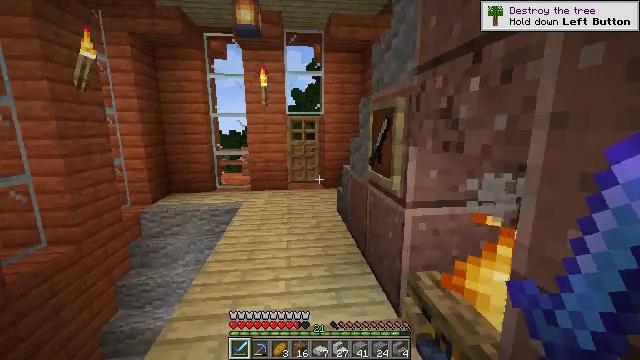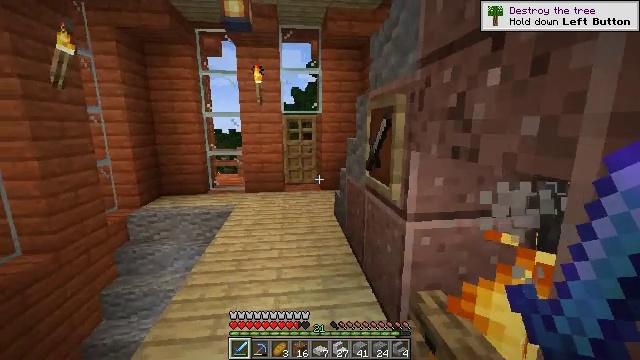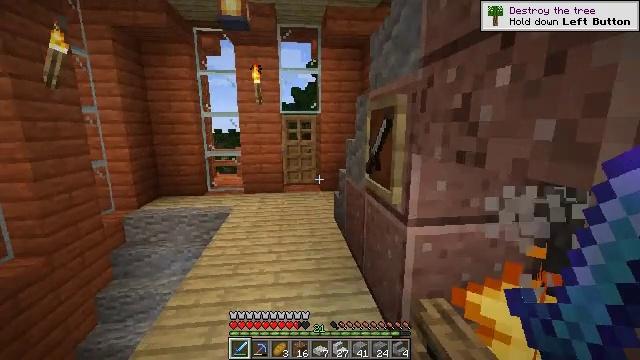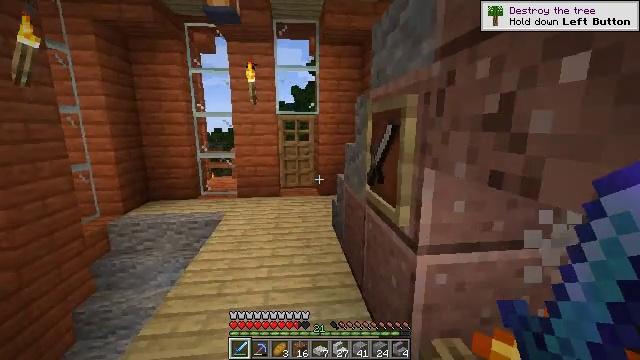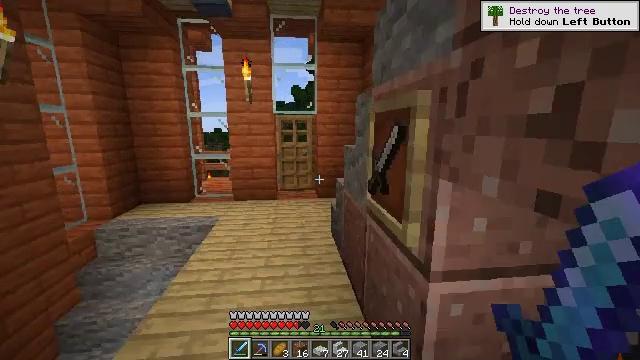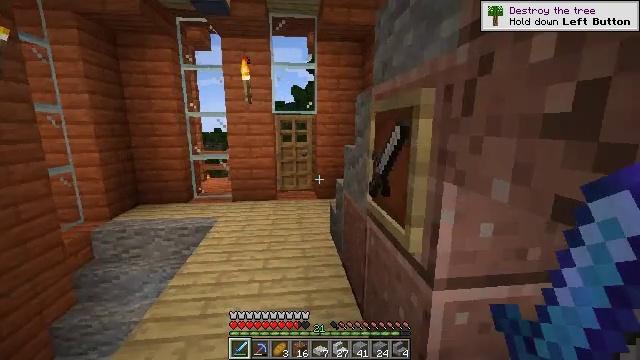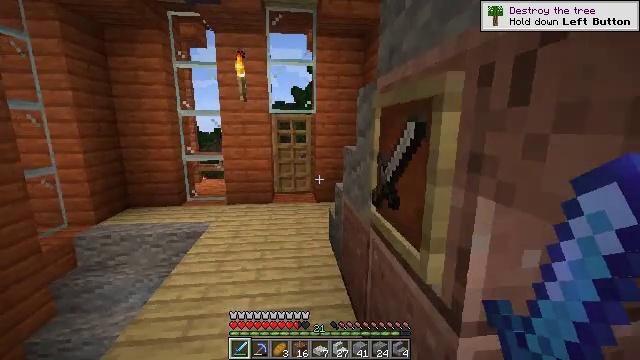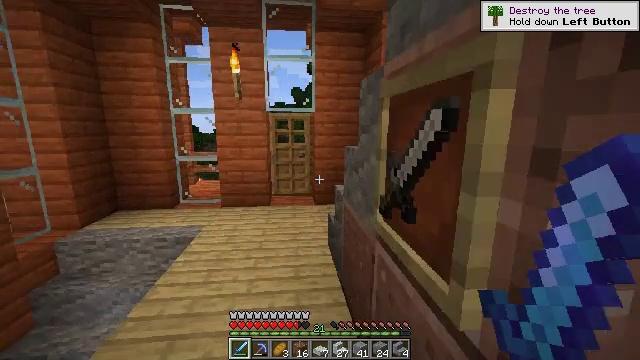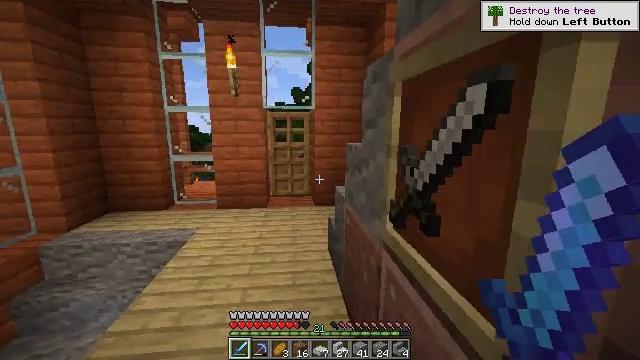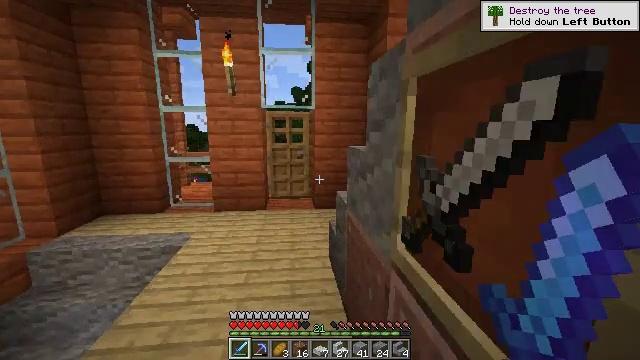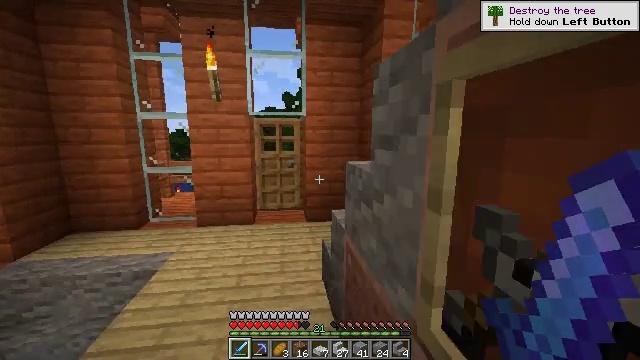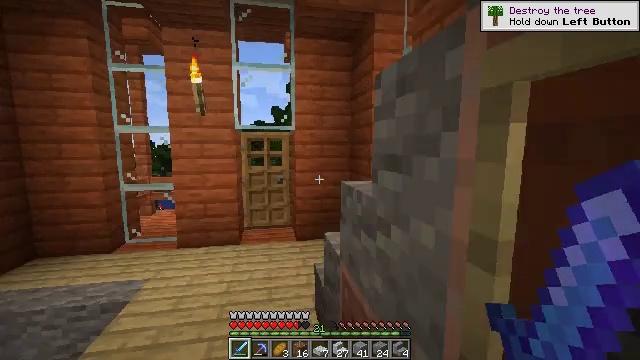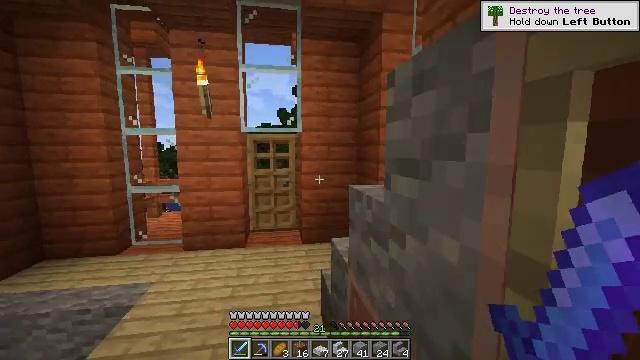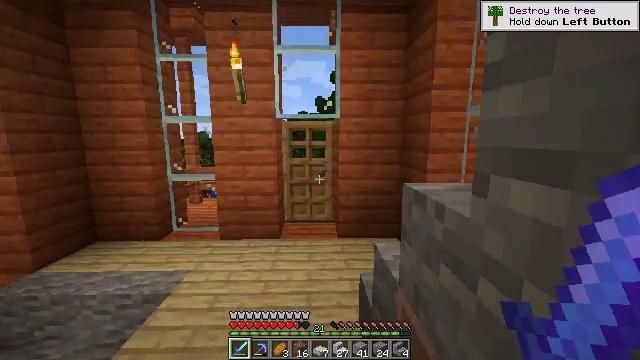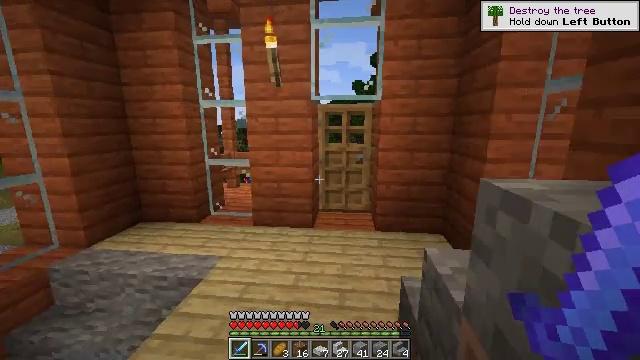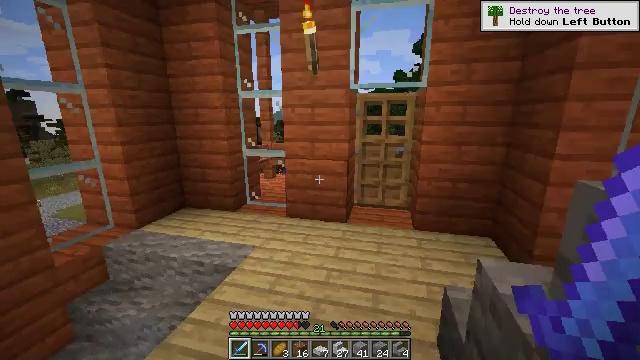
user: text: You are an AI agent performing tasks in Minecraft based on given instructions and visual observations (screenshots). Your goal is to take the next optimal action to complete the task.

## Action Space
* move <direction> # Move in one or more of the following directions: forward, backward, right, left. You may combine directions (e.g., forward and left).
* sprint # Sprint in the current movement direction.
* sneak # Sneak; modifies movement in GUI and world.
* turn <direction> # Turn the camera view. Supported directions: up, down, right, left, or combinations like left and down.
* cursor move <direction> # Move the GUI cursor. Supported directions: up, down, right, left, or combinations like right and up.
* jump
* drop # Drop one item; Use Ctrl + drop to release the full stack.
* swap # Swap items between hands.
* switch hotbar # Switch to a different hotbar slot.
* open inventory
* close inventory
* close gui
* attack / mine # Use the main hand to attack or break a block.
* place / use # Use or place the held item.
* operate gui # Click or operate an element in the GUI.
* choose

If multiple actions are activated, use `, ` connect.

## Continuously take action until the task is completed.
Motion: motion action
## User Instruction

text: Harvest the dead bush.
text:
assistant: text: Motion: move forward
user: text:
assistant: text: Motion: move forward
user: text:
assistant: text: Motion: move forward
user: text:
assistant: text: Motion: move forward
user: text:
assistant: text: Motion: move forward
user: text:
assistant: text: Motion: move forward
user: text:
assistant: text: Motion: move forward
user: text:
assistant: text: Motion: move forward
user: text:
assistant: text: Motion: move forward
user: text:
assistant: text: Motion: move forward, turn right and up
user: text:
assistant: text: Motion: move forward, turn right and up
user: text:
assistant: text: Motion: move forward, turn left
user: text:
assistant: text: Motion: move forward, turn left and down
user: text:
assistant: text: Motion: move forward, turn left and down
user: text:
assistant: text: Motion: move forward, turn left and down
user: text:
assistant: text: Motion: move forward
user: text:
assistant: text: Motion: move forward
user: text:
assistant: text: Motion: move forward
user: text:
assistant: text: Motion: move forward
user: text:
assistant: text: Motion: move forward
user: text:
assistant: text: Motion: move forward
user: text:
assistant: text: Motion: move forward, turn left and down
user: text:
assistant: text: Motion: move forward, turn left and down
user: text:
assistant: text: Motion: move forward, turn left and down
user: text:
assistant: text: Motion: move forward, turn left and down
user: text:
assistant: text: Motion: move forward, turn left and down
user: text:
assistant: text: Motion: move forward, turn left
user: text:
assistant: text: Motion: move forward
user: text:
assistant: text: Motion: move forward
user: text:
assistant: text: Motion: move forward